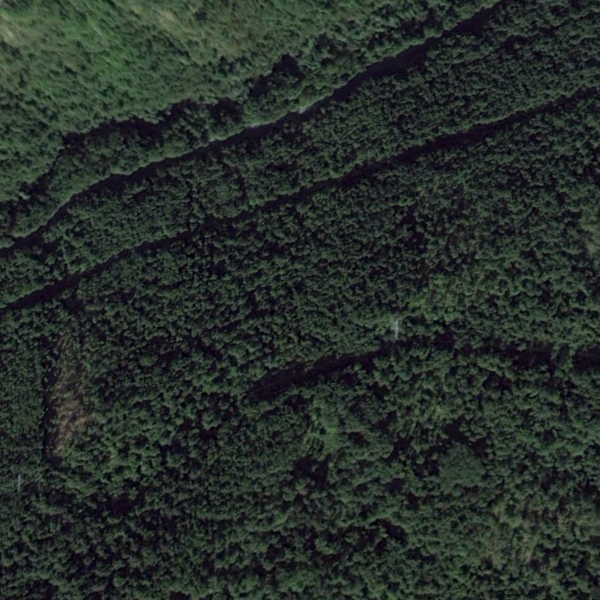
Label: Forest